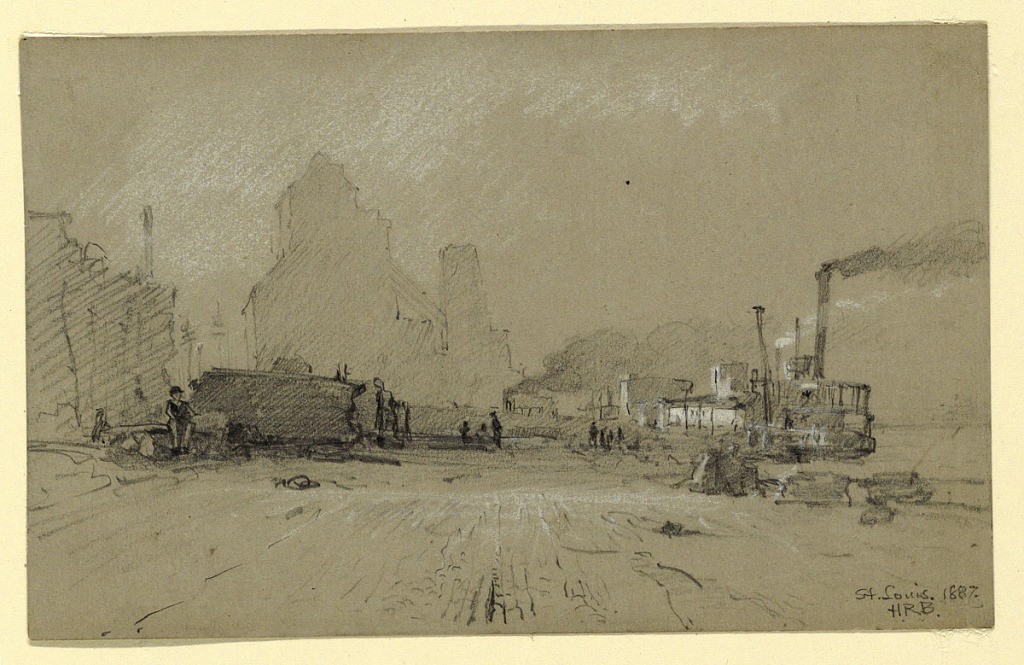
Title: At the Mississippi in St. Louis.
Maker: Howard Russell Butler, American, 1856 - 1934
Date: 1887
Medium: Black, white crayons. Grey paper.
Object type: Drawing
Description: Horizontal rectangle. Vista toward a huge warehouse in the back center. A steamer lies at its moorings in the right middle plane. Signed in the lower right corner: St. Louis 1887 / HRB.